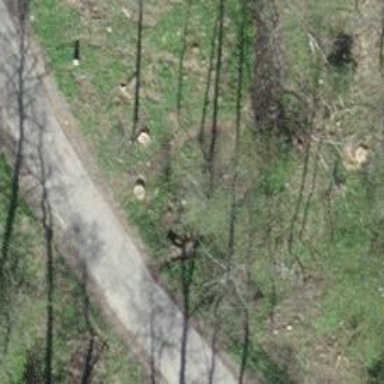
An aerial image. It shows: Culvert tunnel.